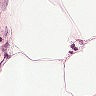
Metastatic tissue present: no